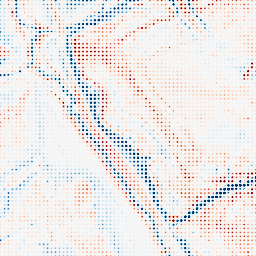
Category: trend_removal
Decomposition family: local_polynomial
Decomposition parameters: window_size: 21
degree: 2
Upsampling method: sinc_blackman
Upsampling parameters: scale: 8
kernel_size: 4
Upsampling scale: 8